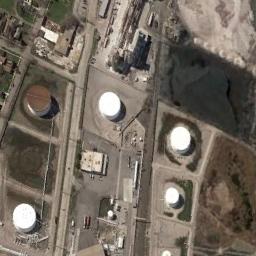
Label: storage_tank